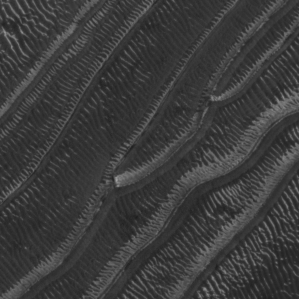
Label: frost